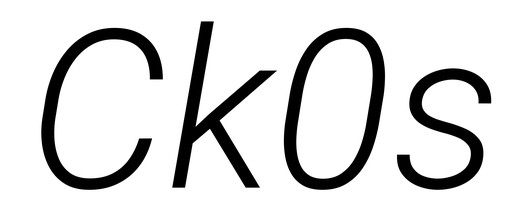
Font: Roboto-Italic_Light_Italic